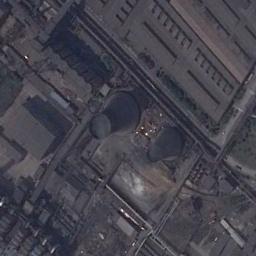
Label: thermal_power_station